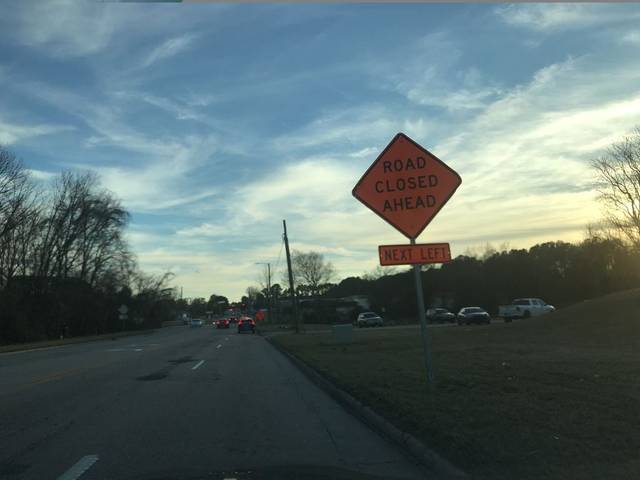
Region: United States
Coordinates: 35.815, -78.618